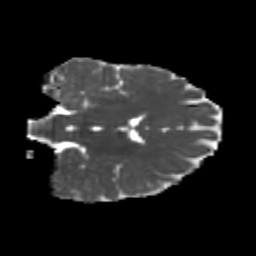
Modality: MD
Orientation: coronal
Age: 23
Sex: female
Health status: healthy
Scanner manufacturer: philips
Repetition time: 7.386 s
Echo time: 0.08599 s